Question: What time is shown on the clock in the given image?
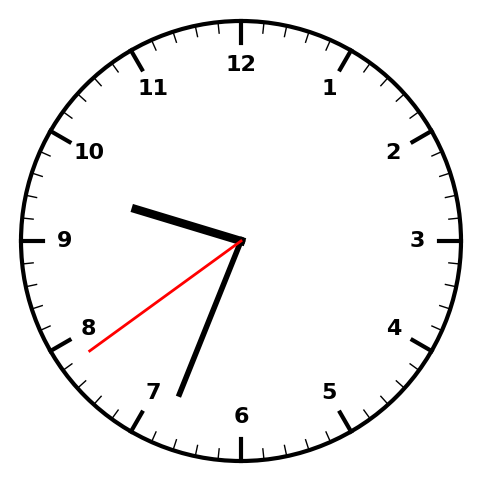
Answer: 09:33:39